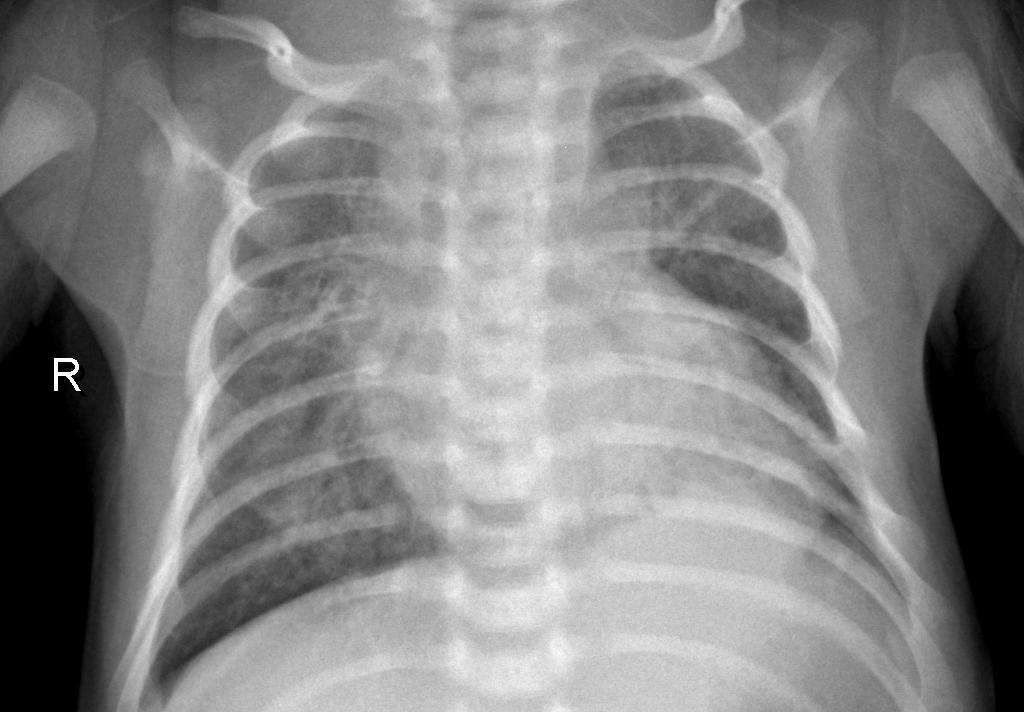
Diagnosis: PNEUMONIA